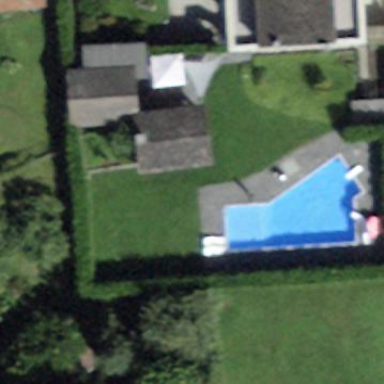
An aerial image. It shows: Swimming pool located in leisure land.